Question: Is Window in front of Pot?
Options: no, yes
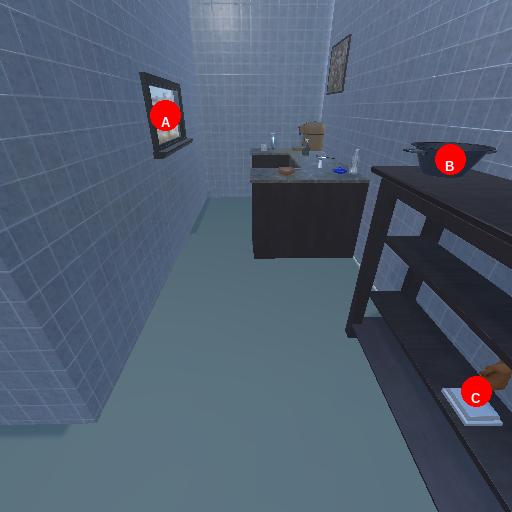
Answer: no